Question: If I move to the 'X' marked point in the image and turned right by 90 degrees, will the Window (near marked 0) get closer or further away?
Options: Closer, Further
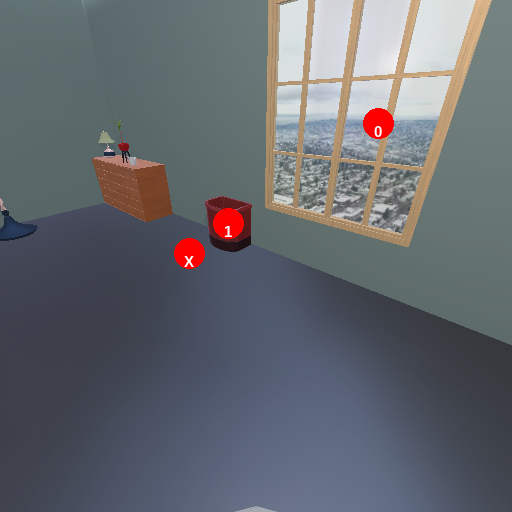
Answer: Closer